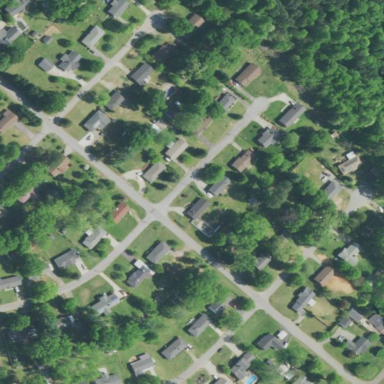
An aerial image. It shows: Residential area within neighborhood.